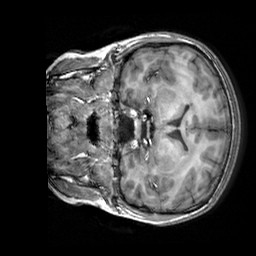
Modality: T1w
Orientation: coronal
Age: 21
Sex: female
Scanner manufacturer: siemens
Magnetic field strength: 3 T
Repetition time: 2.3 s
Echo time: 0.00303 s